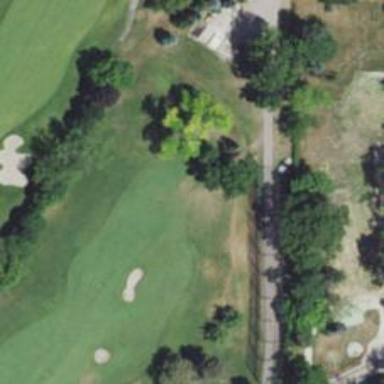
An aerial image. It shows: View of golf hole.